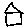
Label: house